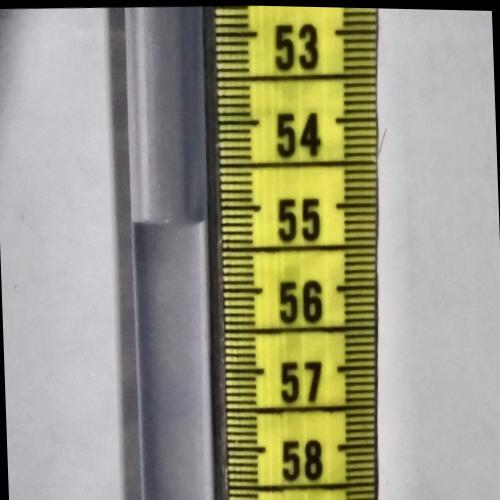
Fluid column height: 55.2 cm